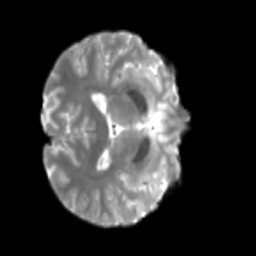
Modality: T2w
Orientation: axial
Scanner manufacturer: siemens
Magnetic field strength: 3 T
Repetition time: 4 s
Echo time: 0.0594 s